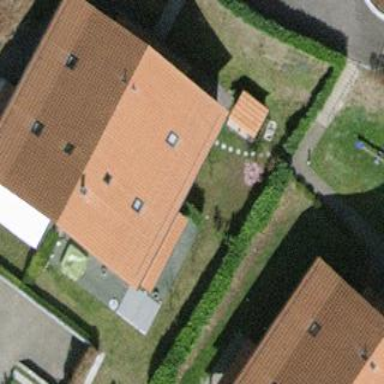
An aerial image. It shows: Building with tile roof.